【题型】填空题　【知识点】解析几何　【难度】medium
蒙日是法国著名的数学家，他首先发现椭圆$\dfrac{x^2}{a^2} + \dfrac{y^2}{b^2} = 1(a > b > 0)$的两条相互垂直的切线的交点的轨迹是圆，这个圆被称为“蒙日圆”，且其方程为$x^2 + y^2 = a^2 + b^2$.已知椭圆$C:\dfrac{x^2}{m} + \dfrac{y^2}{2} = 1$ 的焦点在$x$轴上，$A$、$B$为椭圆$C$上任意两点，动点$P$在直线$x - \sqrt{3}y - 8 = 0$ 上.若$\angle APB$恒为锐角，根据蒙日圆的相关知识，则椭圆$C$离心率的取值范围为\underline{\hspace{3cm}}.
【解答】
\noindent 【答案】$\left(0, \dfrac{\sqrt{42}}{7}\right)$

\vspace{1em}

\noindent 【分析】分析可知，直线$x - \sqrt{3}y - 8 = 0$ 与圆$x^2 + y^2 = m + 2$ 相离，利用直线与圆的位置关系可求出$m$的取值范围，再结合椭圆离心率公式可求得椭圆$C$的离心率.

\vspace{1em}

\noindent 【详解】由题意可知$m > 2$，圆$x^2 + y^2 = m + 2$ 即为椭圆$C:\dfrac{x^2}{m} + \dfrac{y^2}{2} = 1$ 蒙日圆，

\noindent 因为$A$、$B$为椭圆$C$上任意两点，动点$P$满足$\angle APB$恒为锐角，

\noindent 则点$P$在圆$x^2 + y^2 = m + 2$ 外，

\noindent 又因为动点$P$在直线$x - \sqrt{3}y - 8 = 0$ 上，则直线$x - \sqrt{3}y - 8 = 0$ 与圆$x^2 + y^2 = m + 2$ 相离，

\noindent 所以，$\dfrac{|-8|}{\sqrt{1^2 + (-\sqrt{3})^2}} > \sqrt{m + 2}$，解得 $2 < m < 14$，

\noindent 则$e^2 = \dfrac{c^2}{a^2} = 1 - \dfrac{b^2}{a^2} = 1 - \dfrac{2}{m} \in \left(0, \dfrac{6}{7}\right)$，即$e \in \left(0, \dfrac{\sqrt{42}}{7}\right)$，

\noindent 因此，椭圆$C$的离心率的取值范围是$\left(0, \dfrac{\sqrt{42}}{7}\right)$.

\vspace{1em}

\noindent 故答案为：$\left(0, \dfrac{\sqrt{42}}{7}\right)$.

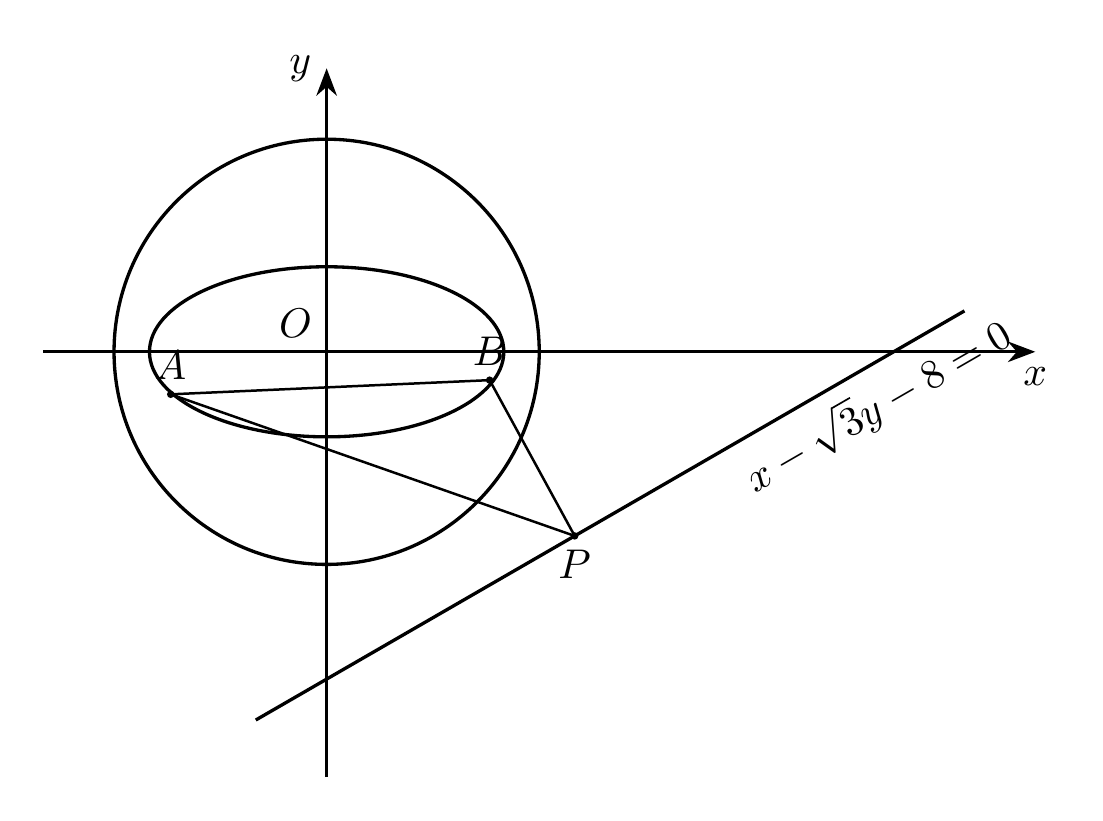